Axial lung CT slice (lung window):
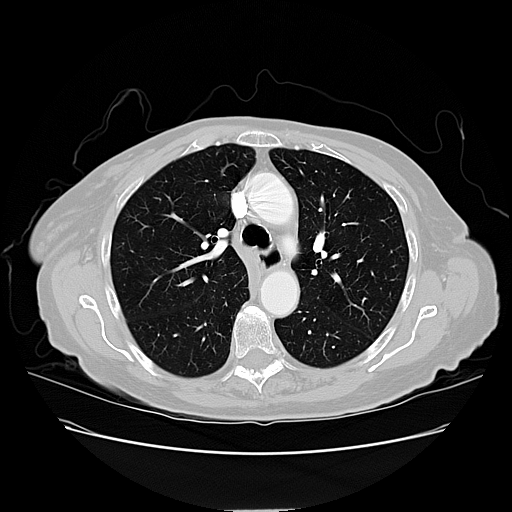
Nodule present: no